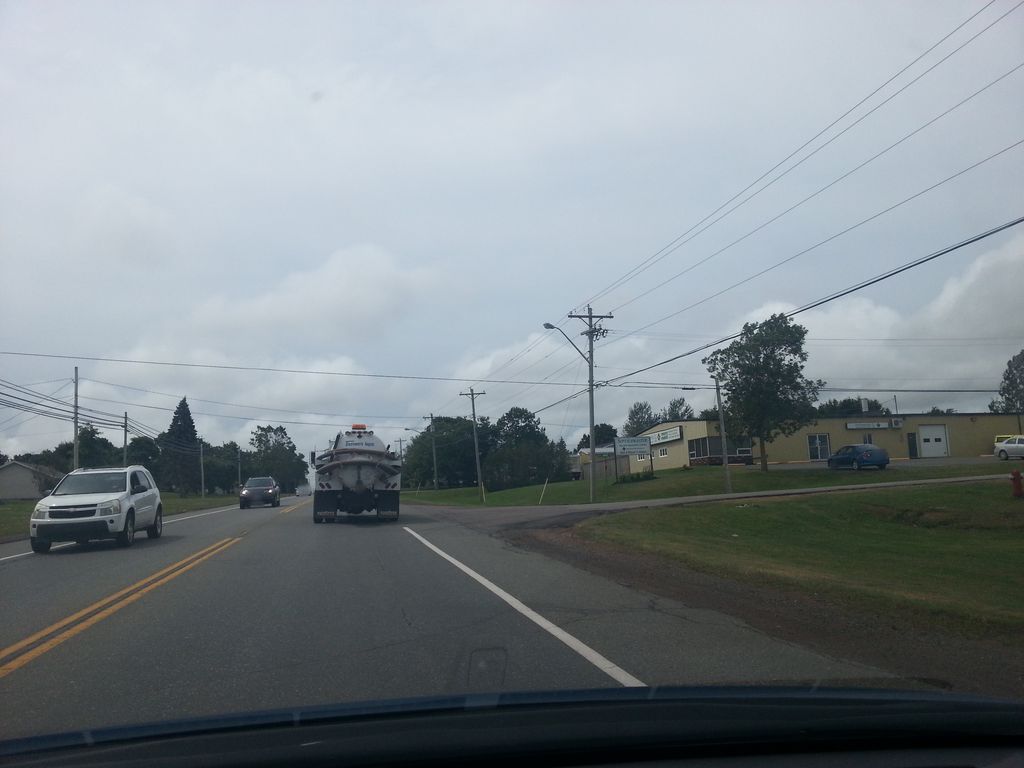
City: charlottetown